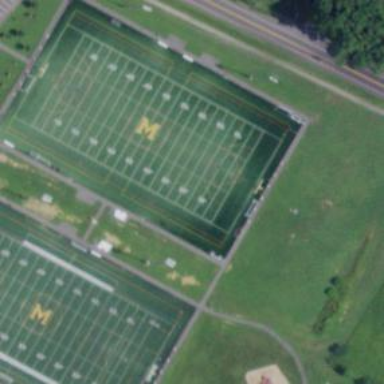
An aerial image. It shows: Grass pitch used for American football and lacrosse.